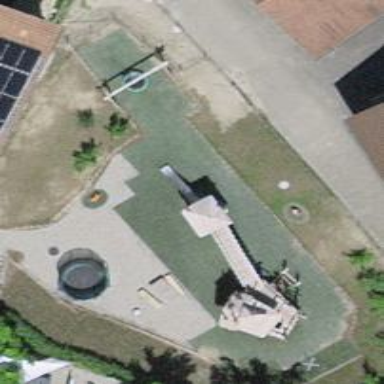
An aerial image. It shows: Playground area for leisure land.